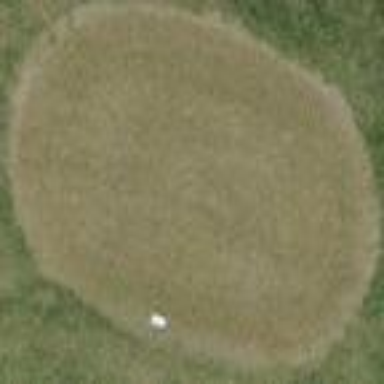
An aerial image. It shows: Golf tee on grassy land.